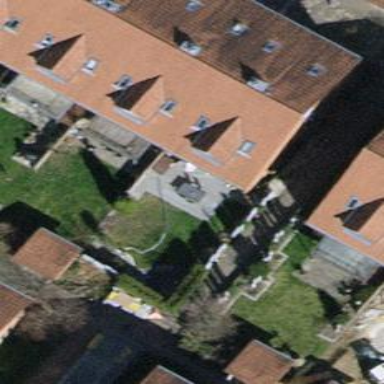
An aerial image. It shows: Building with tile roof.